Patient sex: F
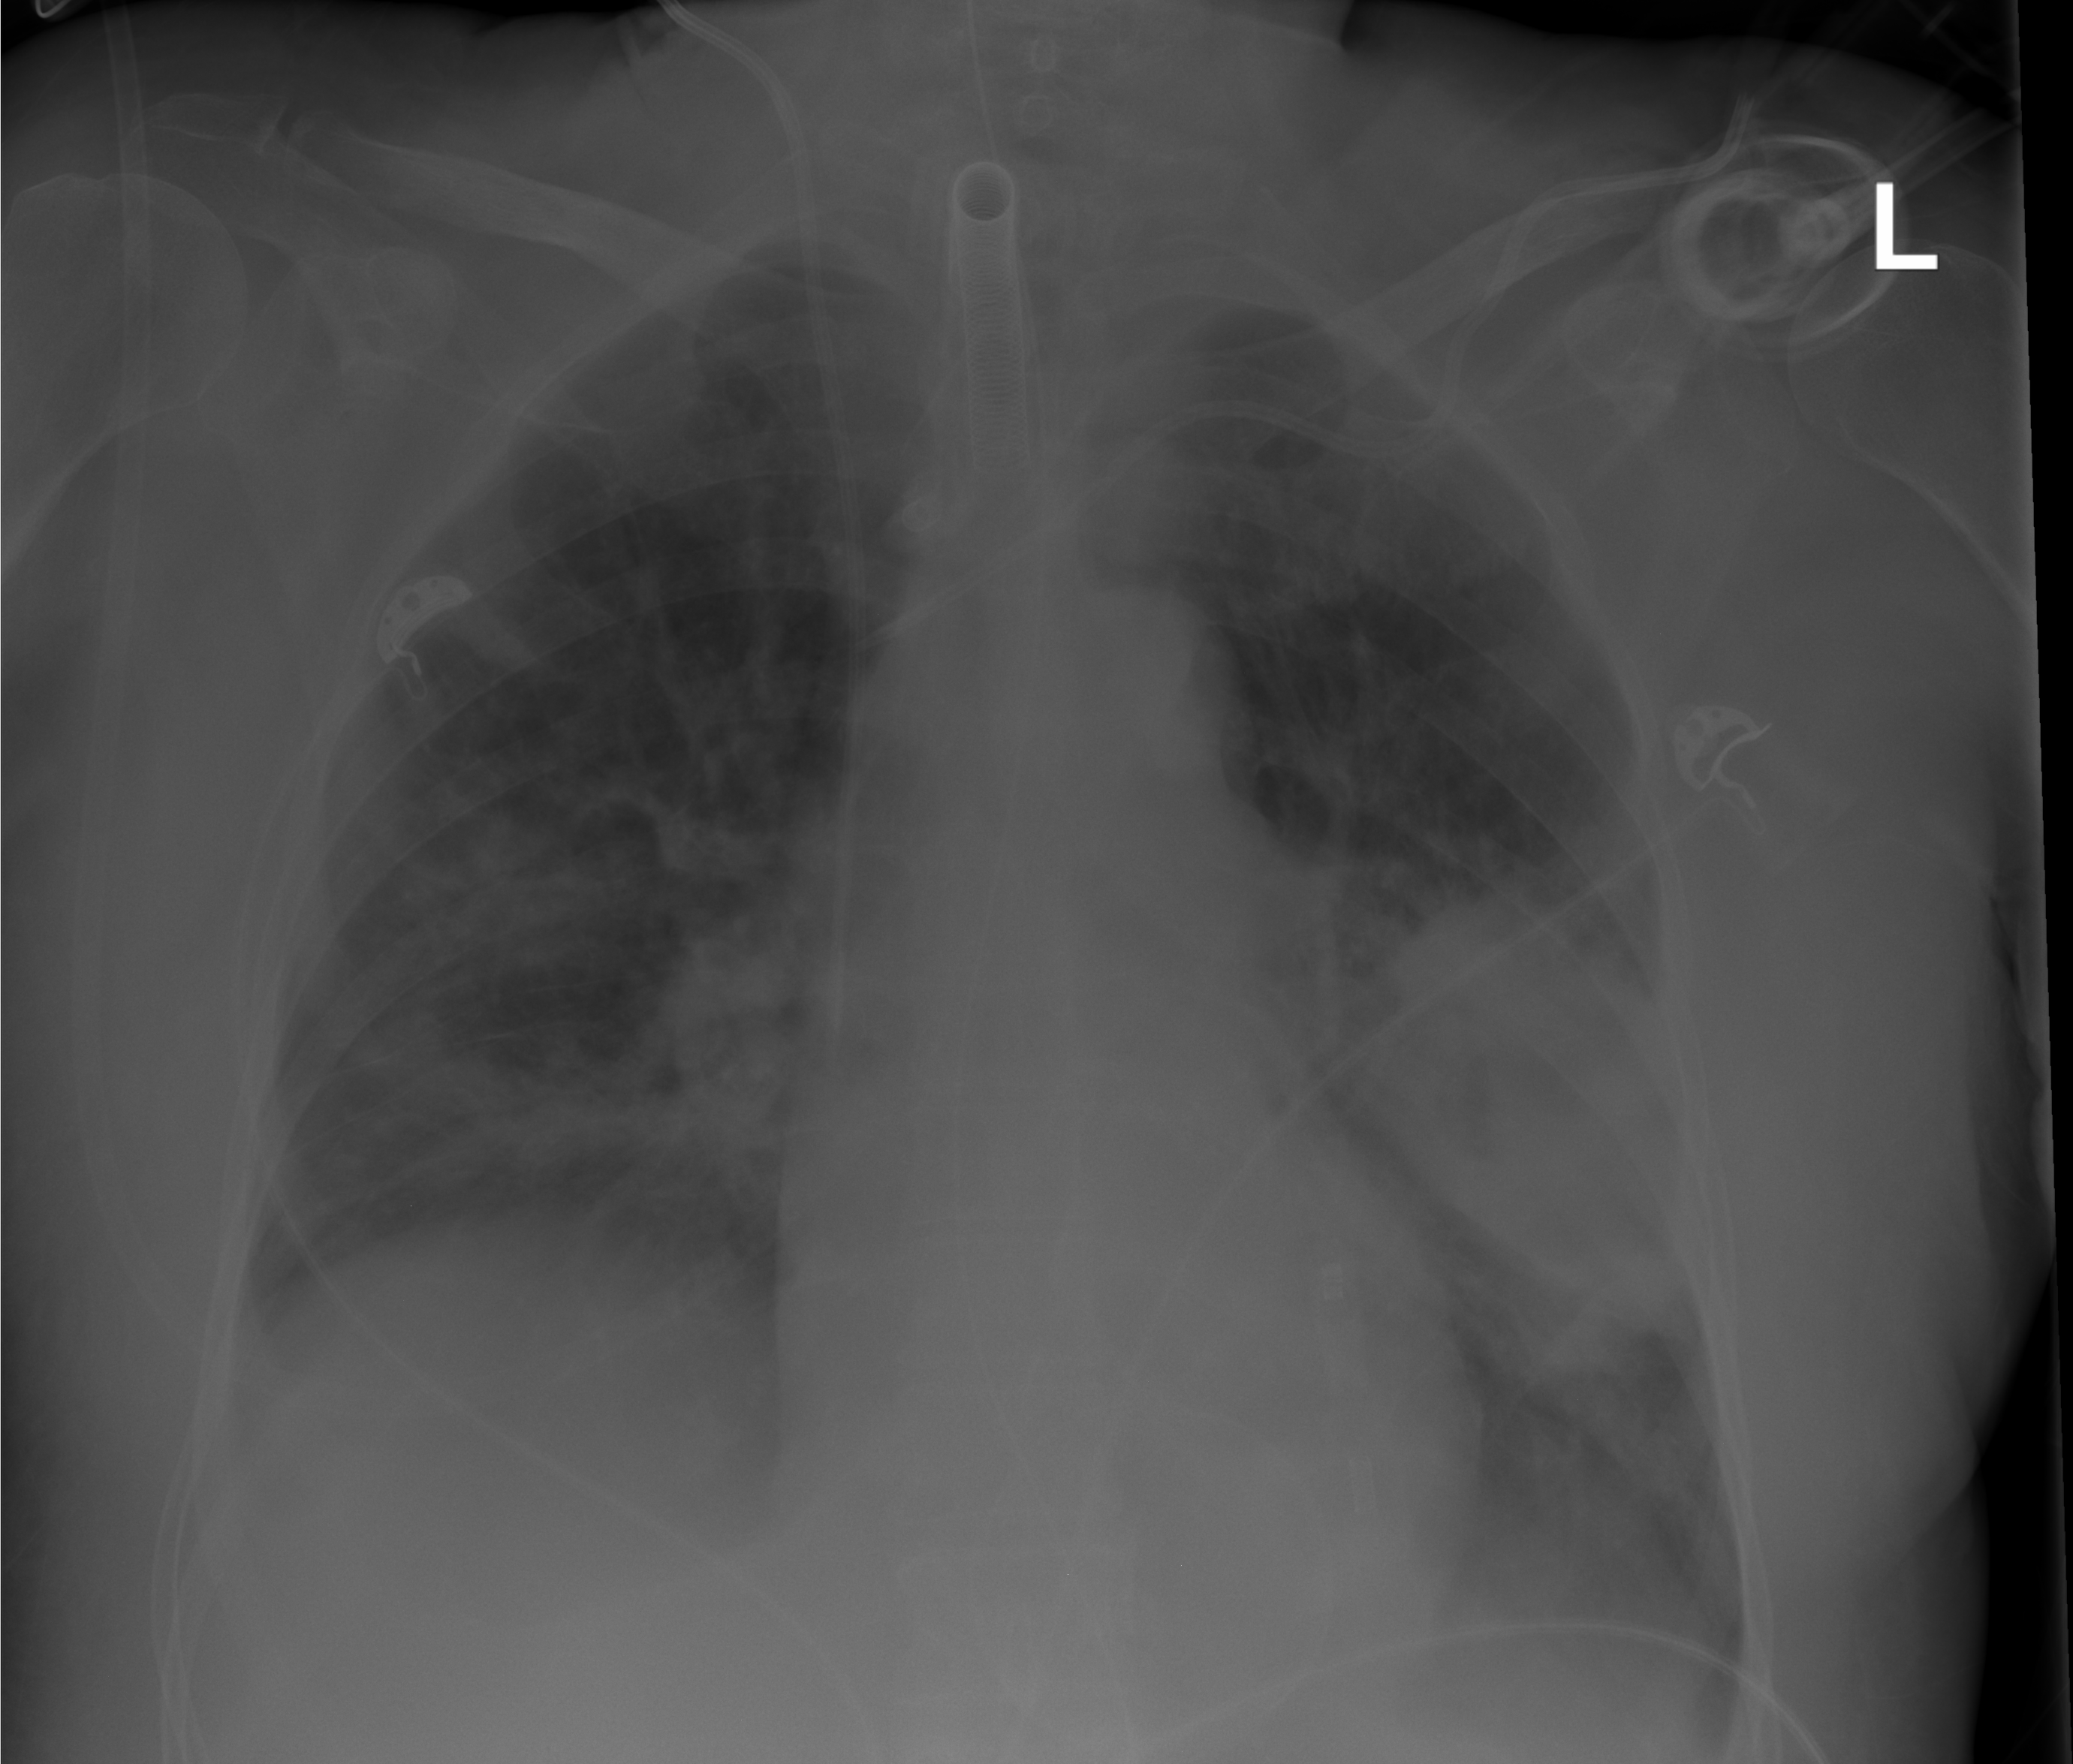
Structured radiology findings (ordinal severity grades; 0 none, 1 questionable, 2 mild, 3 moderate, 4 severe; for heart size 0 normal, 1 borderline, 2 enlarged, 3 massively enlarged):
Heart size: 0
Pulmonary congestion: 2
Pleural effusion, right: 2
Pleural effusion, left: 2
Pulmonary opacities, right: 2
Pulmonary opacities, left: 3
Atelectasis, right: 2
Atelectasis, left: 3